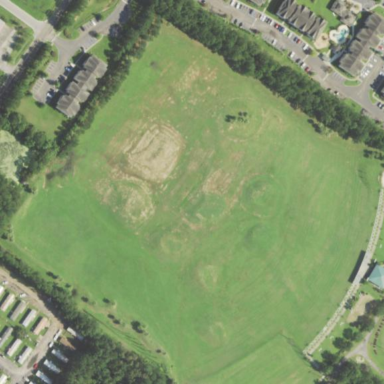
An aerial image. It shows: Grassy area used as driving range for golf.